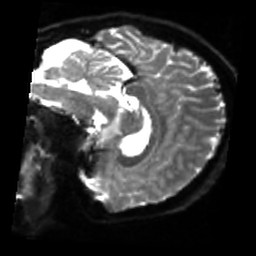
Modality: sbref
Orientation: sagittal
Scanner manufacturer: siemens
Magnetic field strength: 3 T
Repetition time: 4 s
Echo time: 0.0594 s